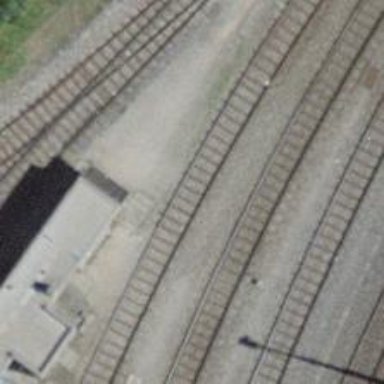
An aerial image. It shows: Railway yard in service.